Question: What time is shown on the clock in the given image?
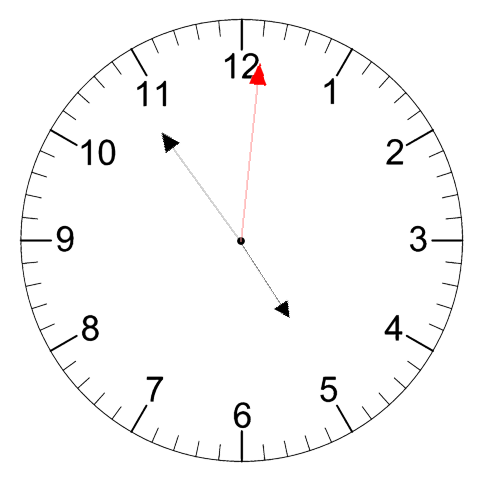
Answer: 04:54:01